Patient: sex F, age 59
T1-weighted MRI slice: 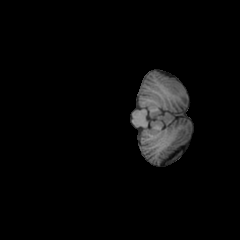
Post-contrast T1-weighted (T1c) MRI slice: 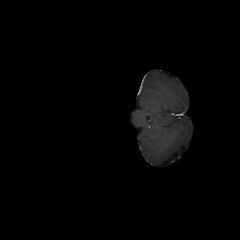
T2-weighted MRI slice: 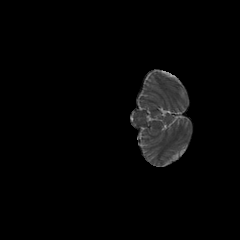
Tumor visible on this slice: no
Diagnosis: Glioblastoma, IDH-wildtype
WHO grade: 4